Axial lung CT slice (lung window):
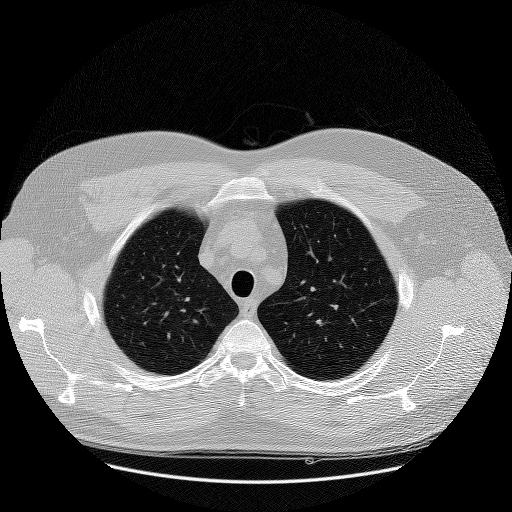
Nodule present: no